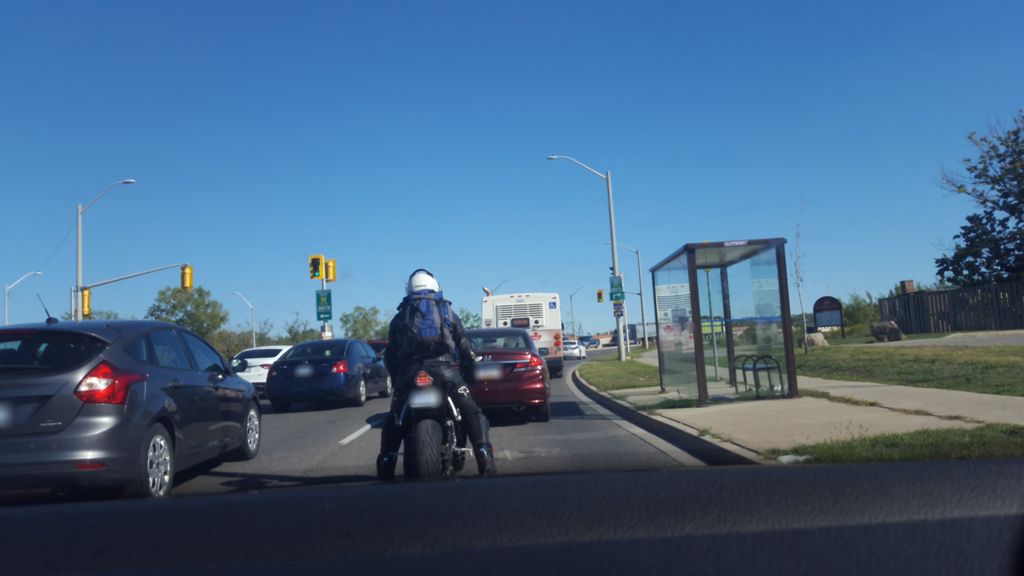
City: hamilton